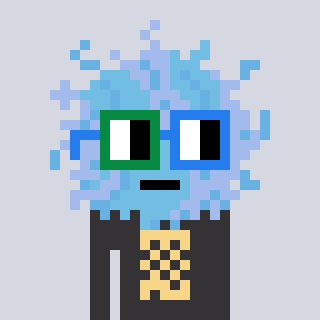
a pixel art character with square green and blue glasses, a lint-shaped head and a grayscale-colored body on a cool background